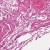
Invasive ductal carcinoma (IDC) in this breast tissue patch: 0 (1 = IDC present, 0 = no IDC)